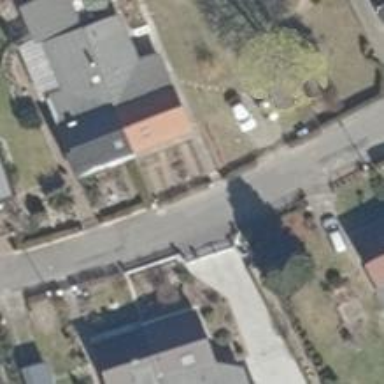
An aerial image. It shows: Smooth asphalt road in residential area.